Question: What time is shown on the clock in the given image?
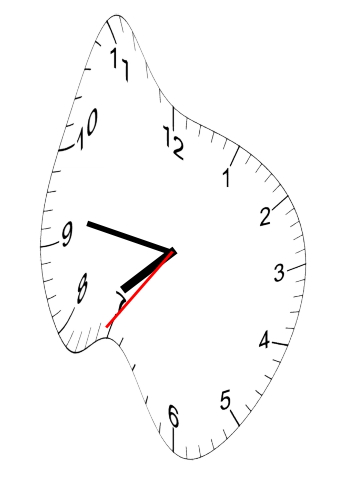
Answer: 07:46:36